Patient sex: M
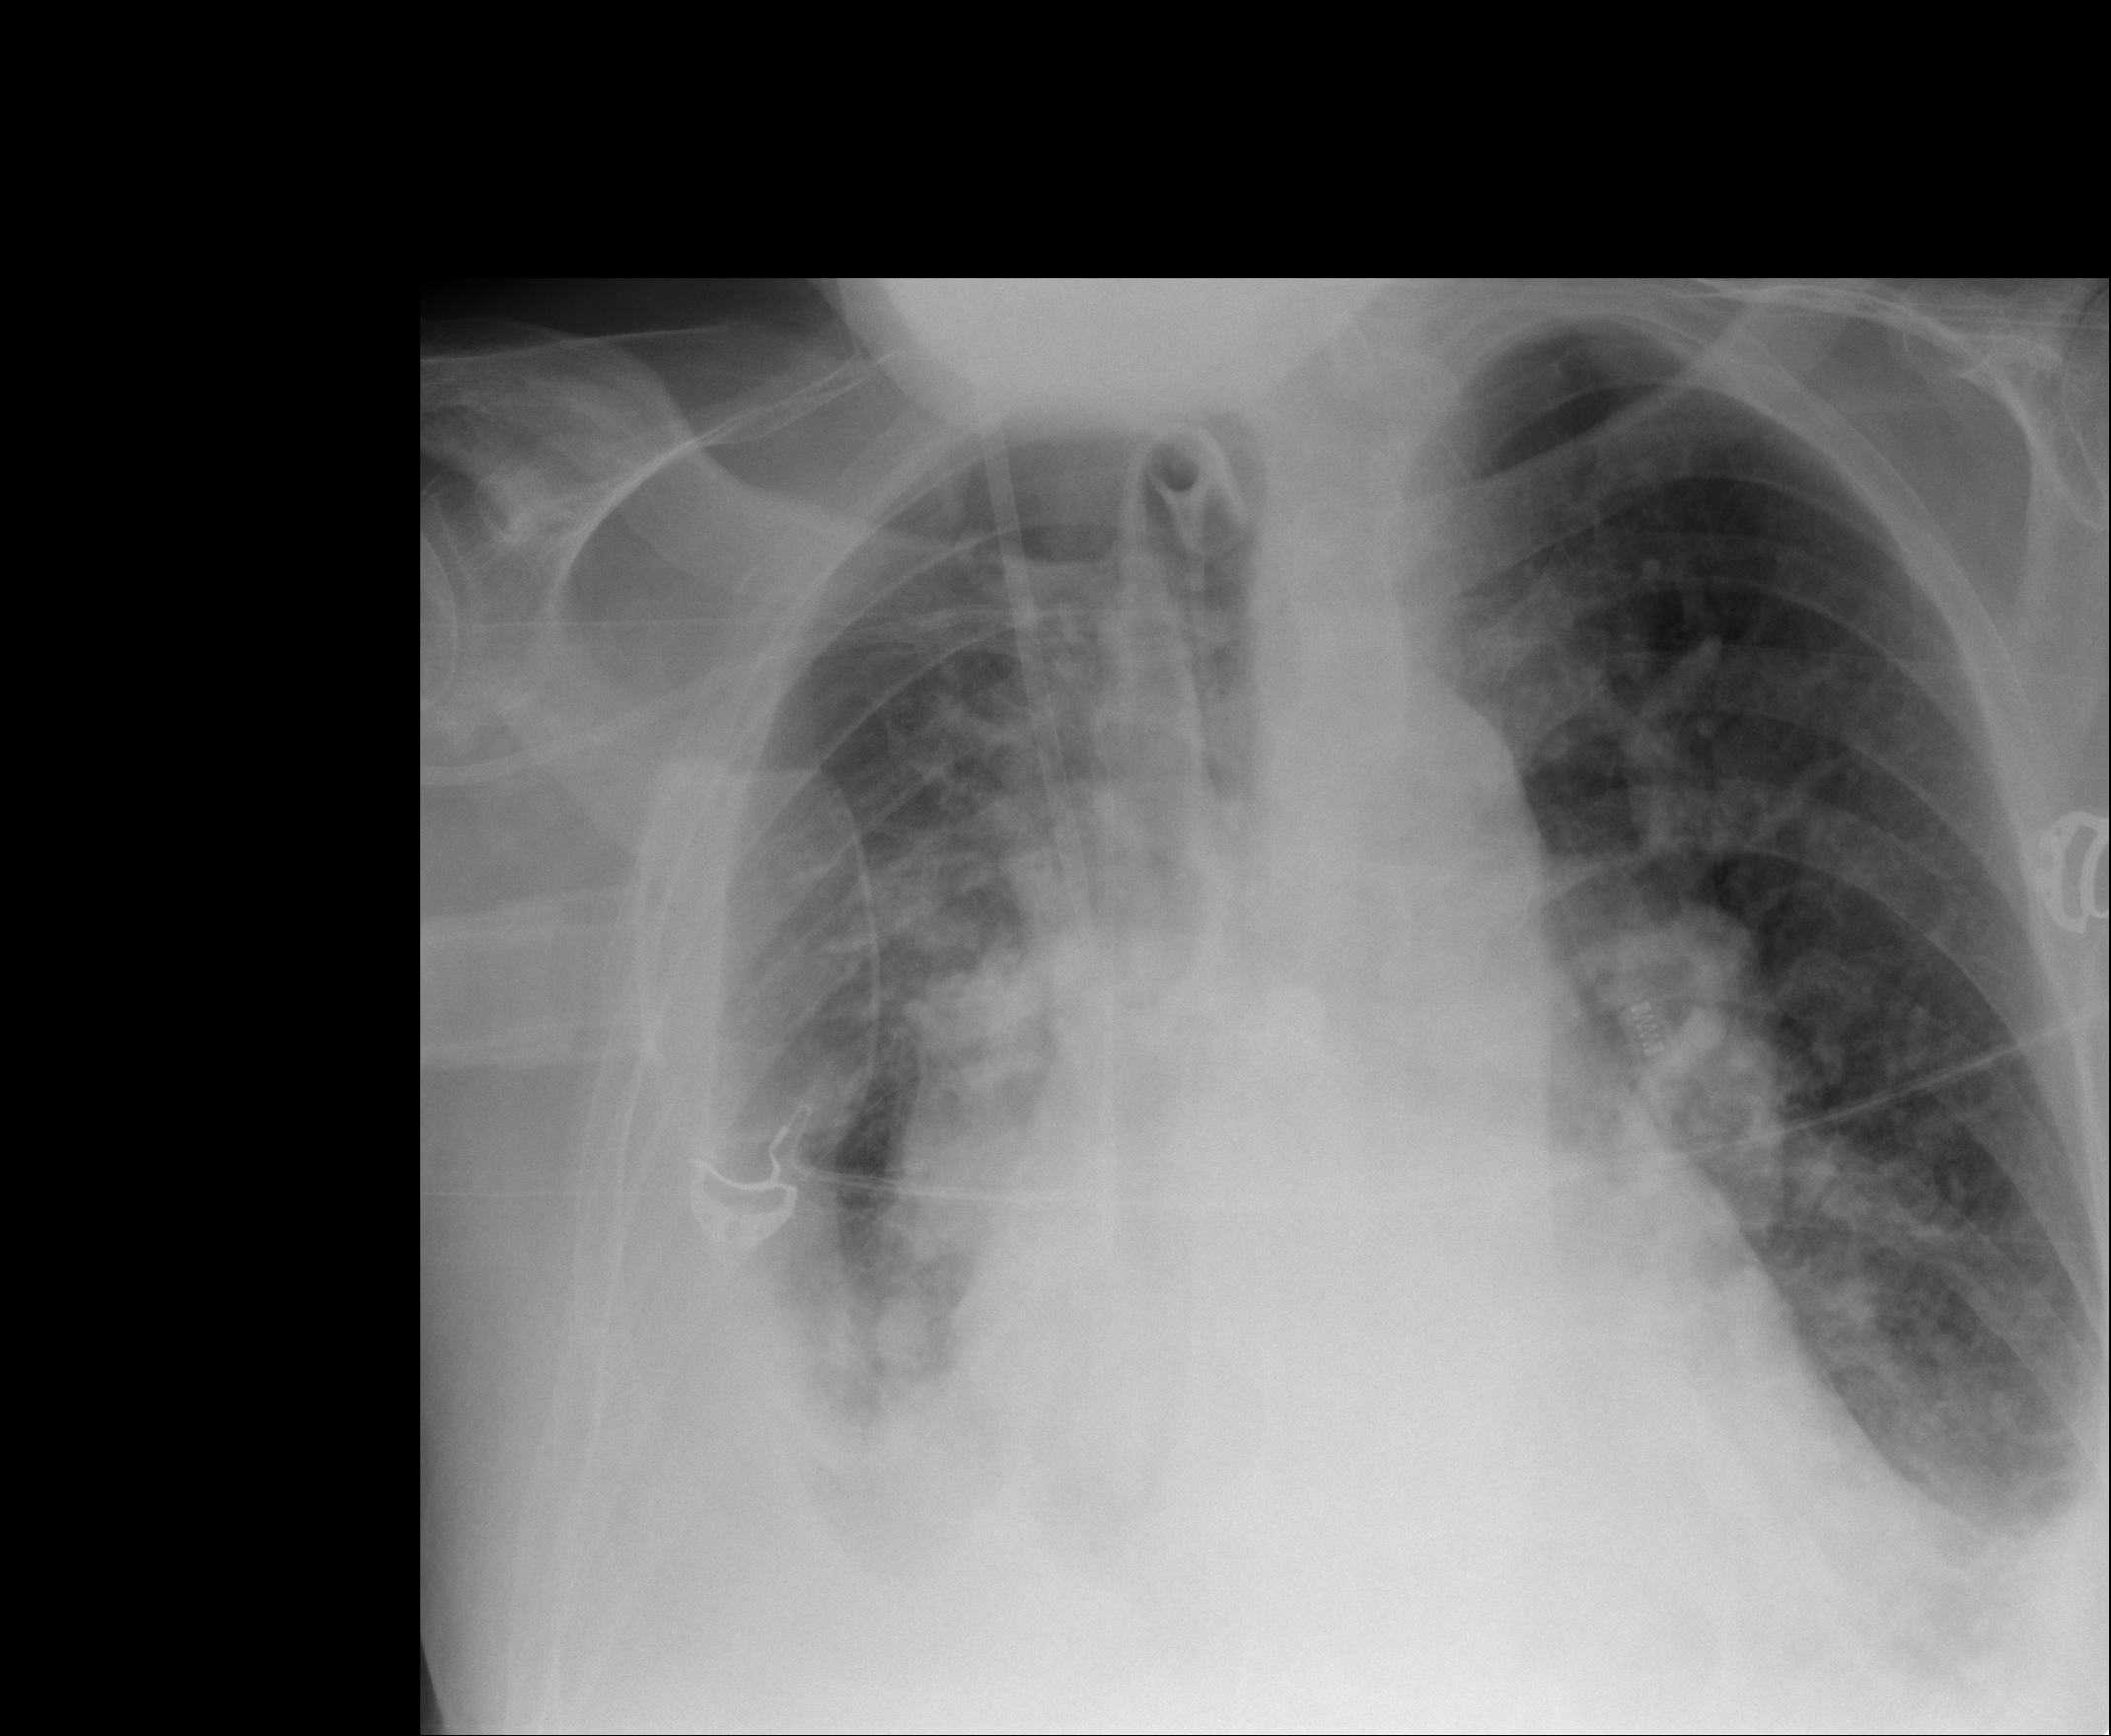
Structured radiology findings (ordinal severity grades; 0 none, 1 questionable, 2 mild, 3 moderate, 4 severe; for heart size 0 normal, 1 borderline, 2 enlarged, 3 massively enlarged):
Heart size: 2
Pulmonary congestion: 2
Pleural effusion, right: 2
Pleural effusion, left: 2
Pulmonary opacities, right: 3
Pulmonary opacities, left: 2
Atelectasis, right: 3
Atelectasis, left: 2